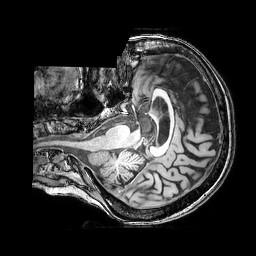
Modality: T1w
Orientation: axial
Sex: female
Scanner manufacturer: philips
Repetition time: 0.008153 s
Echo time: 0.00373 s